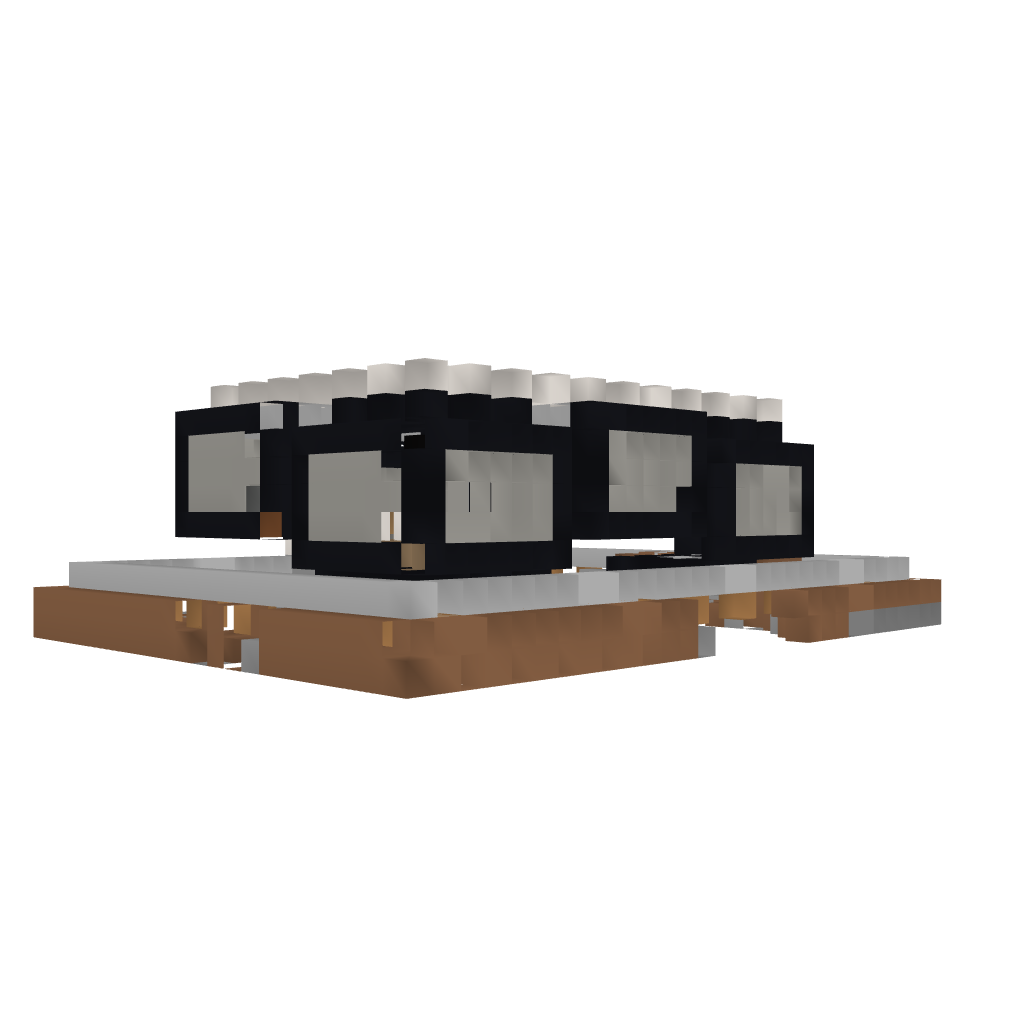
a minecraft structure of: Modern House #1